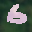
Label: 6